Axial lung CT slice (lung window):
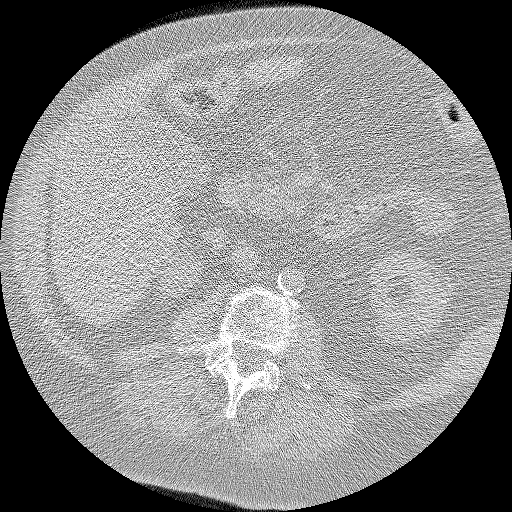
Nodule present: no